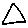
Label: triangle